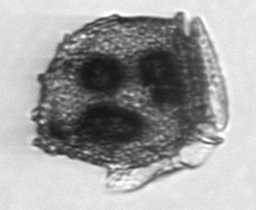
Label: Dinophysis_norvegica